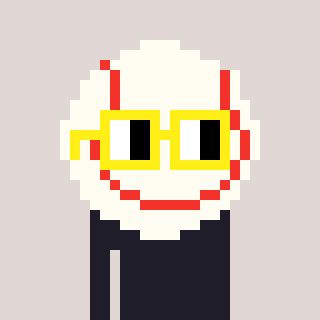
a pixel art character with square yellow glasses, a baseball ball-shaped head and a grayscale-colored body on a warm background